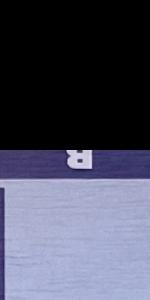
Label: Empty